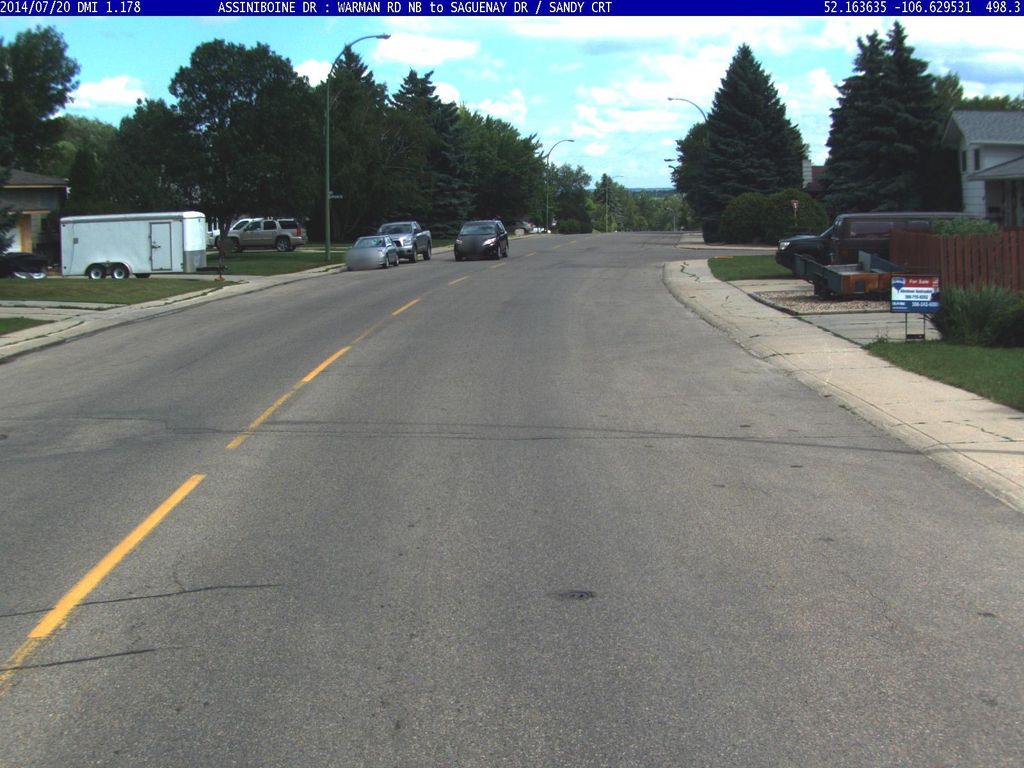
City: saskatoon